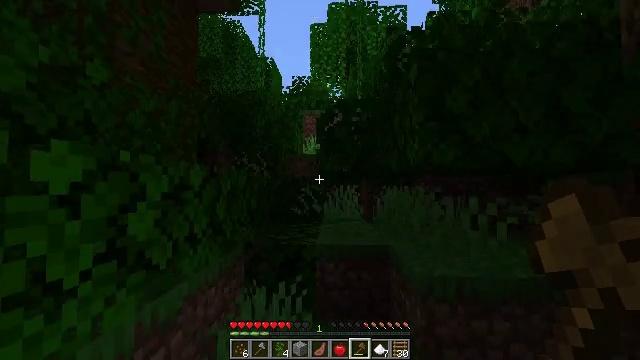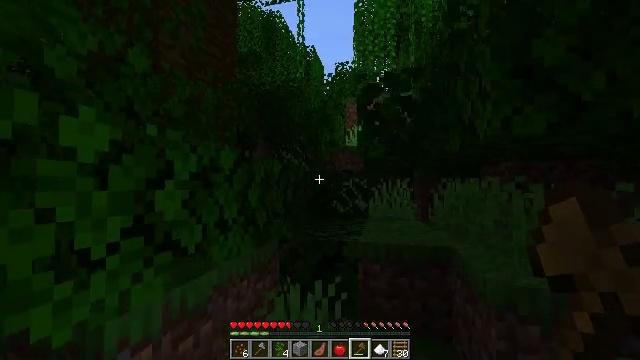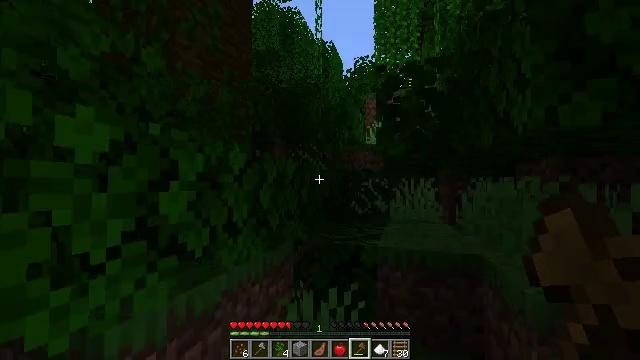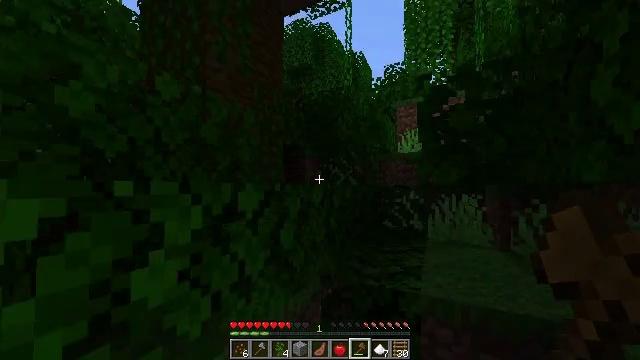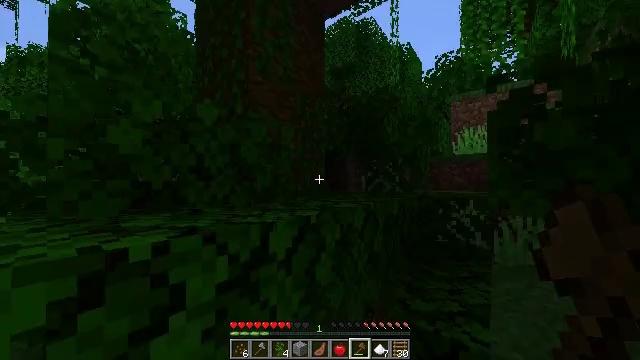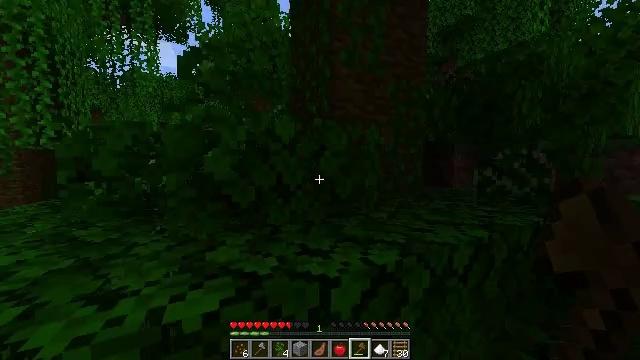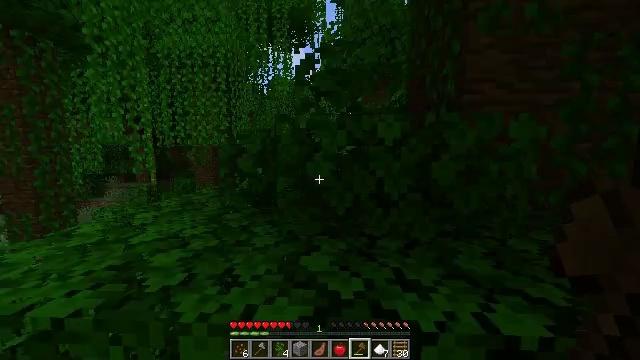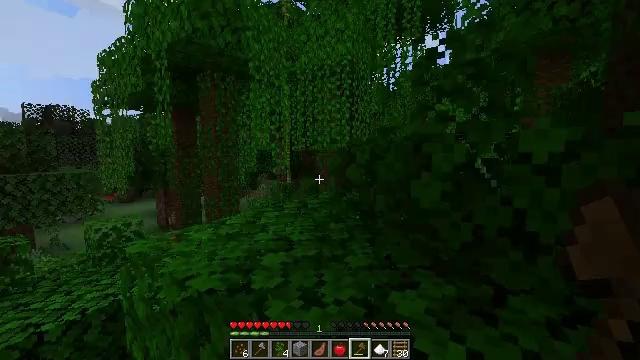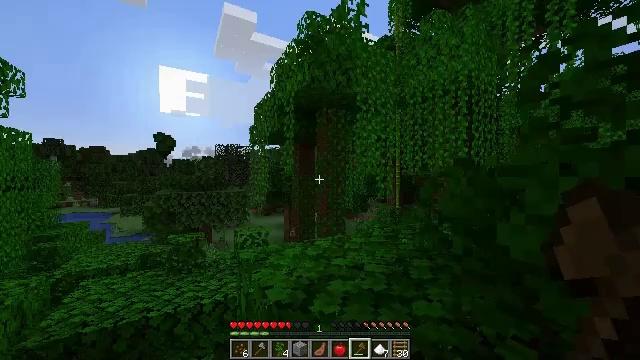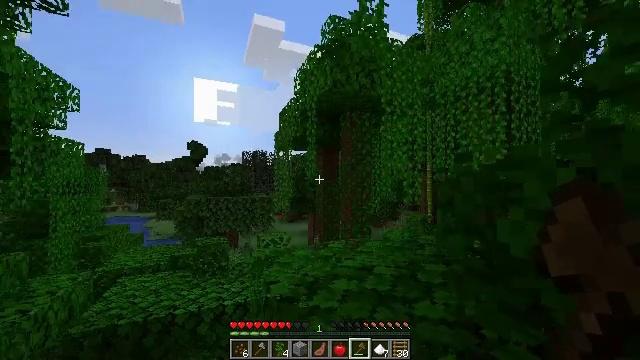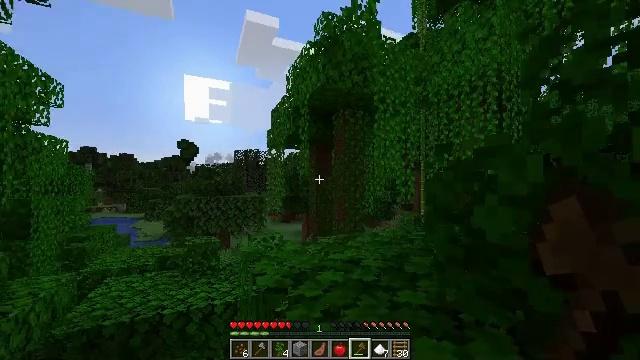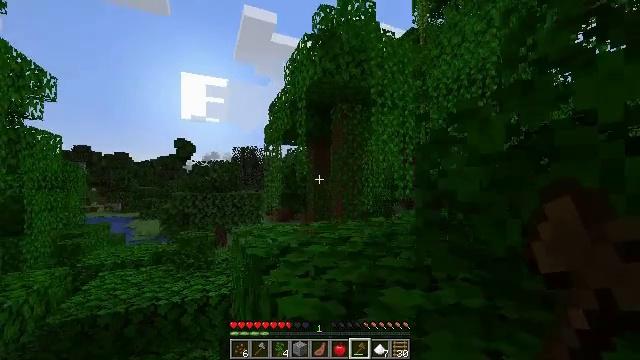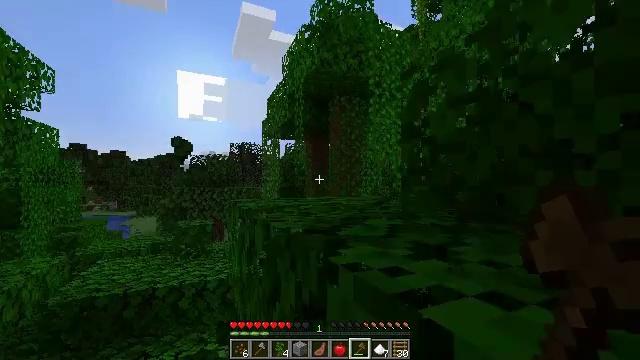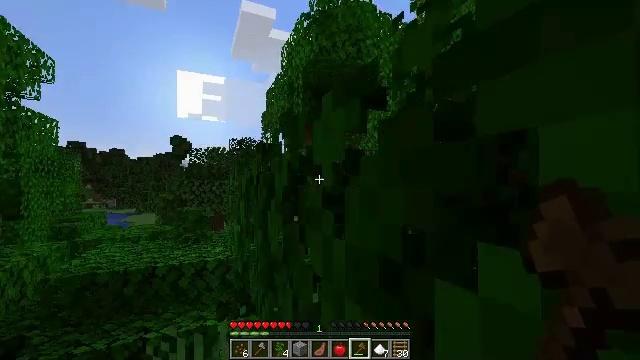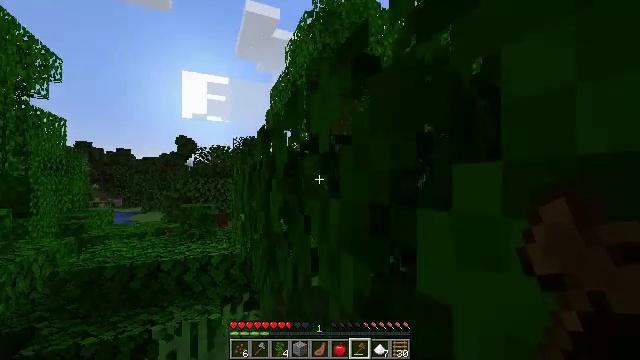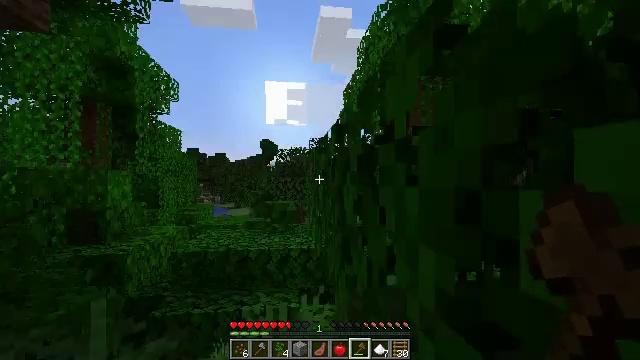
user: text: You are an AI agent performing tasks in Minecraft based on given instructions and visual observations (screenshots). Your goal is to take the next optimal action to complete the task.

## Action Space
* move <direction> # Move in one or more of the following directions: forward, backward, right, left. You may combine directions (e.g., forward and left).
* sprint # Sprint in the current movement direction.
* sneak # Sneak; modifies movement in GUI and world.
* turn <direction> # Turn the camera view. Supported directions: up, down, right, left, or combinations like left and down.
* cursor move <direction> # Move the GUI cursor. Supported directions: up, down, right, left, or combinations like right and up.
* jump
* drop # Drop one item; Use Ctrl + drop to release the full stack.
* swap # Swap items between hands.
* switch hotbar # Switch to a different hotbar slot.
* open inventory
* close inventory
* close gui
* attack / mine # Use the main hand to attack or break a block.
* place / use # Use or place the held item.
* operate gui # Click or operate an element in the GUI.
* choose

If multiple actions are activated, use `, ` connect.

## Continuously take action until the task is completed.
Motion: motion action
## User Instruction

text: Collect bamboo for crafting.
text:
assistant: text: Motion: move forward, turn left, jump
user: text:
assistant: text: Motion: move forward, turn left, jump
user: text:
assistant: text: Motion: move forward, sprint, turn left, jump
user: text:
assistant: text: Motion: move forward, sprint, turn left, jump
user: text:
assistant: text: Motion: move forward, sprint, turn left and down, jump
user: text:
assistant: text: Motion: move forward, turn left and down, jump
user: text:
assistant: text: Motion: move forward, turn left
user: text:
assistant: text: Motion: turn left and up
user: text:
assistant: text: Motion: turn left and up
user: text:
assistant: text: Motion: turn right
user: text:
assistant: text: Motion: no_op
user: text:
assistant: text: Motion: move forward
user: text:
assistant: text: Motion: move forward
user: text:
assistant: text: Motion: move forward
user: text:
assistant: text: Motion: move forward, turn left
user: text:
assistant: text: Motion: move forward, sprint, turn left and down
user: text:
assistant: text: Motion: move forward, sprint, turn left and down
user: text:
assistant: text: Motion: move forward, sprint, turn left and down
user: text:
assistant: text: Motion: move forward, sprint
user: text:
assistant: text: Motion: move forward
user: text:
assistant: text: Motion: move forward
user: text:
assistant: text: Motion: move forward, turn right and down
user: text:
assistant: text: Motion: move forward, sprint, turn right and down
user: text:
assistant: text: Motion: move forward, sprint, turn right and down
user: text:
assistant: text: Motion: move forward, sprint, turn right and down
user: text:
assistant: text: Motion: move forward, turn right and down
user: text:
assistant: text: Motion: move forward, turn right
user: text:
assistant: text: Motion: move forward, turn right
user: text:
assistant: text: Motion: move forward, turn right
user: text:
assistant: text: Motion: move forward, turn right